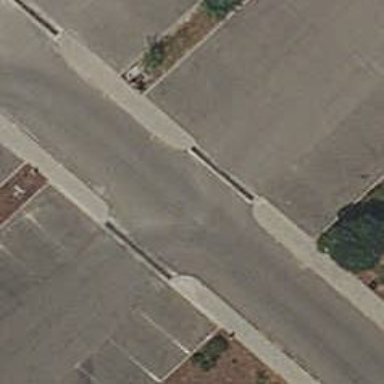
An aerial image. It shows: Asphalt parking aisle along service road.